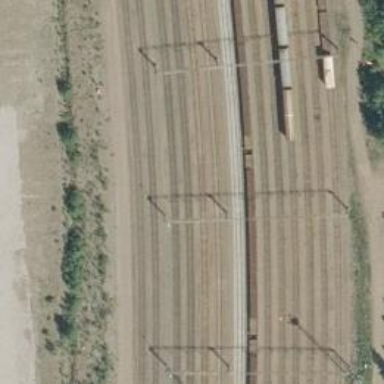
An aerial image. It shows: Rail yard with electrified contact lines for the trains.